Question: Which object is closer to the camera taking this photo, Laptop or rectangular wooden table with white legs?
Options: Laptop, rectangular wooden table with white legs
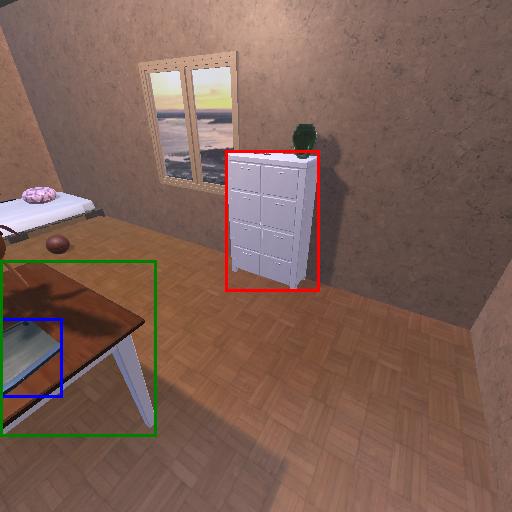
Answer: Laptop